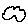
Label: cloud